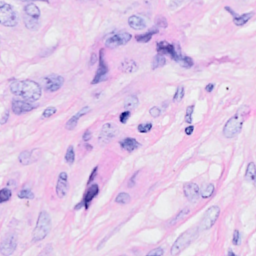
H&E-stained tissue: Breast